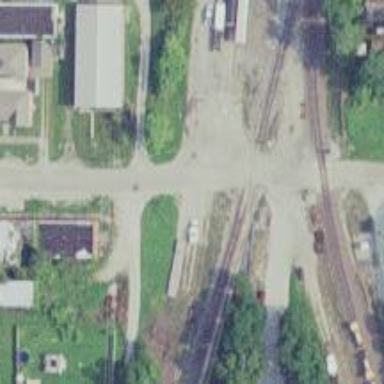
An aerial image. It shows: Level crossing along the railway.